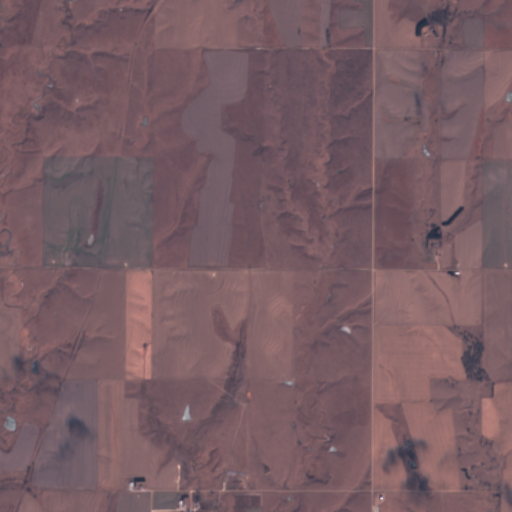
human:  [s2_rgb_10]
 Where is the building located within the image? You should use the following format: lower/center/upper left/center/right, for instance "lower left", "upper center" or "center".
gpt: The building is located in the lower left of the image.
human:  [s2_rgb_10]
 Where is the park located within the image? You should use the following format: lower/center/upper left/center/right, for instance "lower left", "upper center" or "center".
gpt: There is no park in the image.